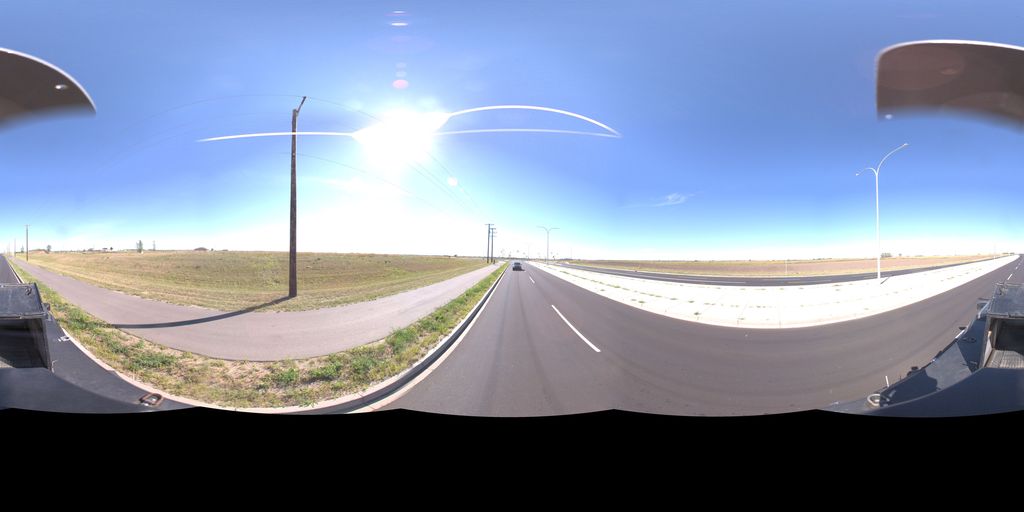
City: saskatoon